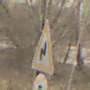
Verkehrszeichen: DoppelkurveRechts
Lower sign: Geschwindigkeit5
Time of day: MorningAfternoon
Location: Outdoor (Nature)
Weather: PartlyCloudy
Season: Winter
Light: Natural